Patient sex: M
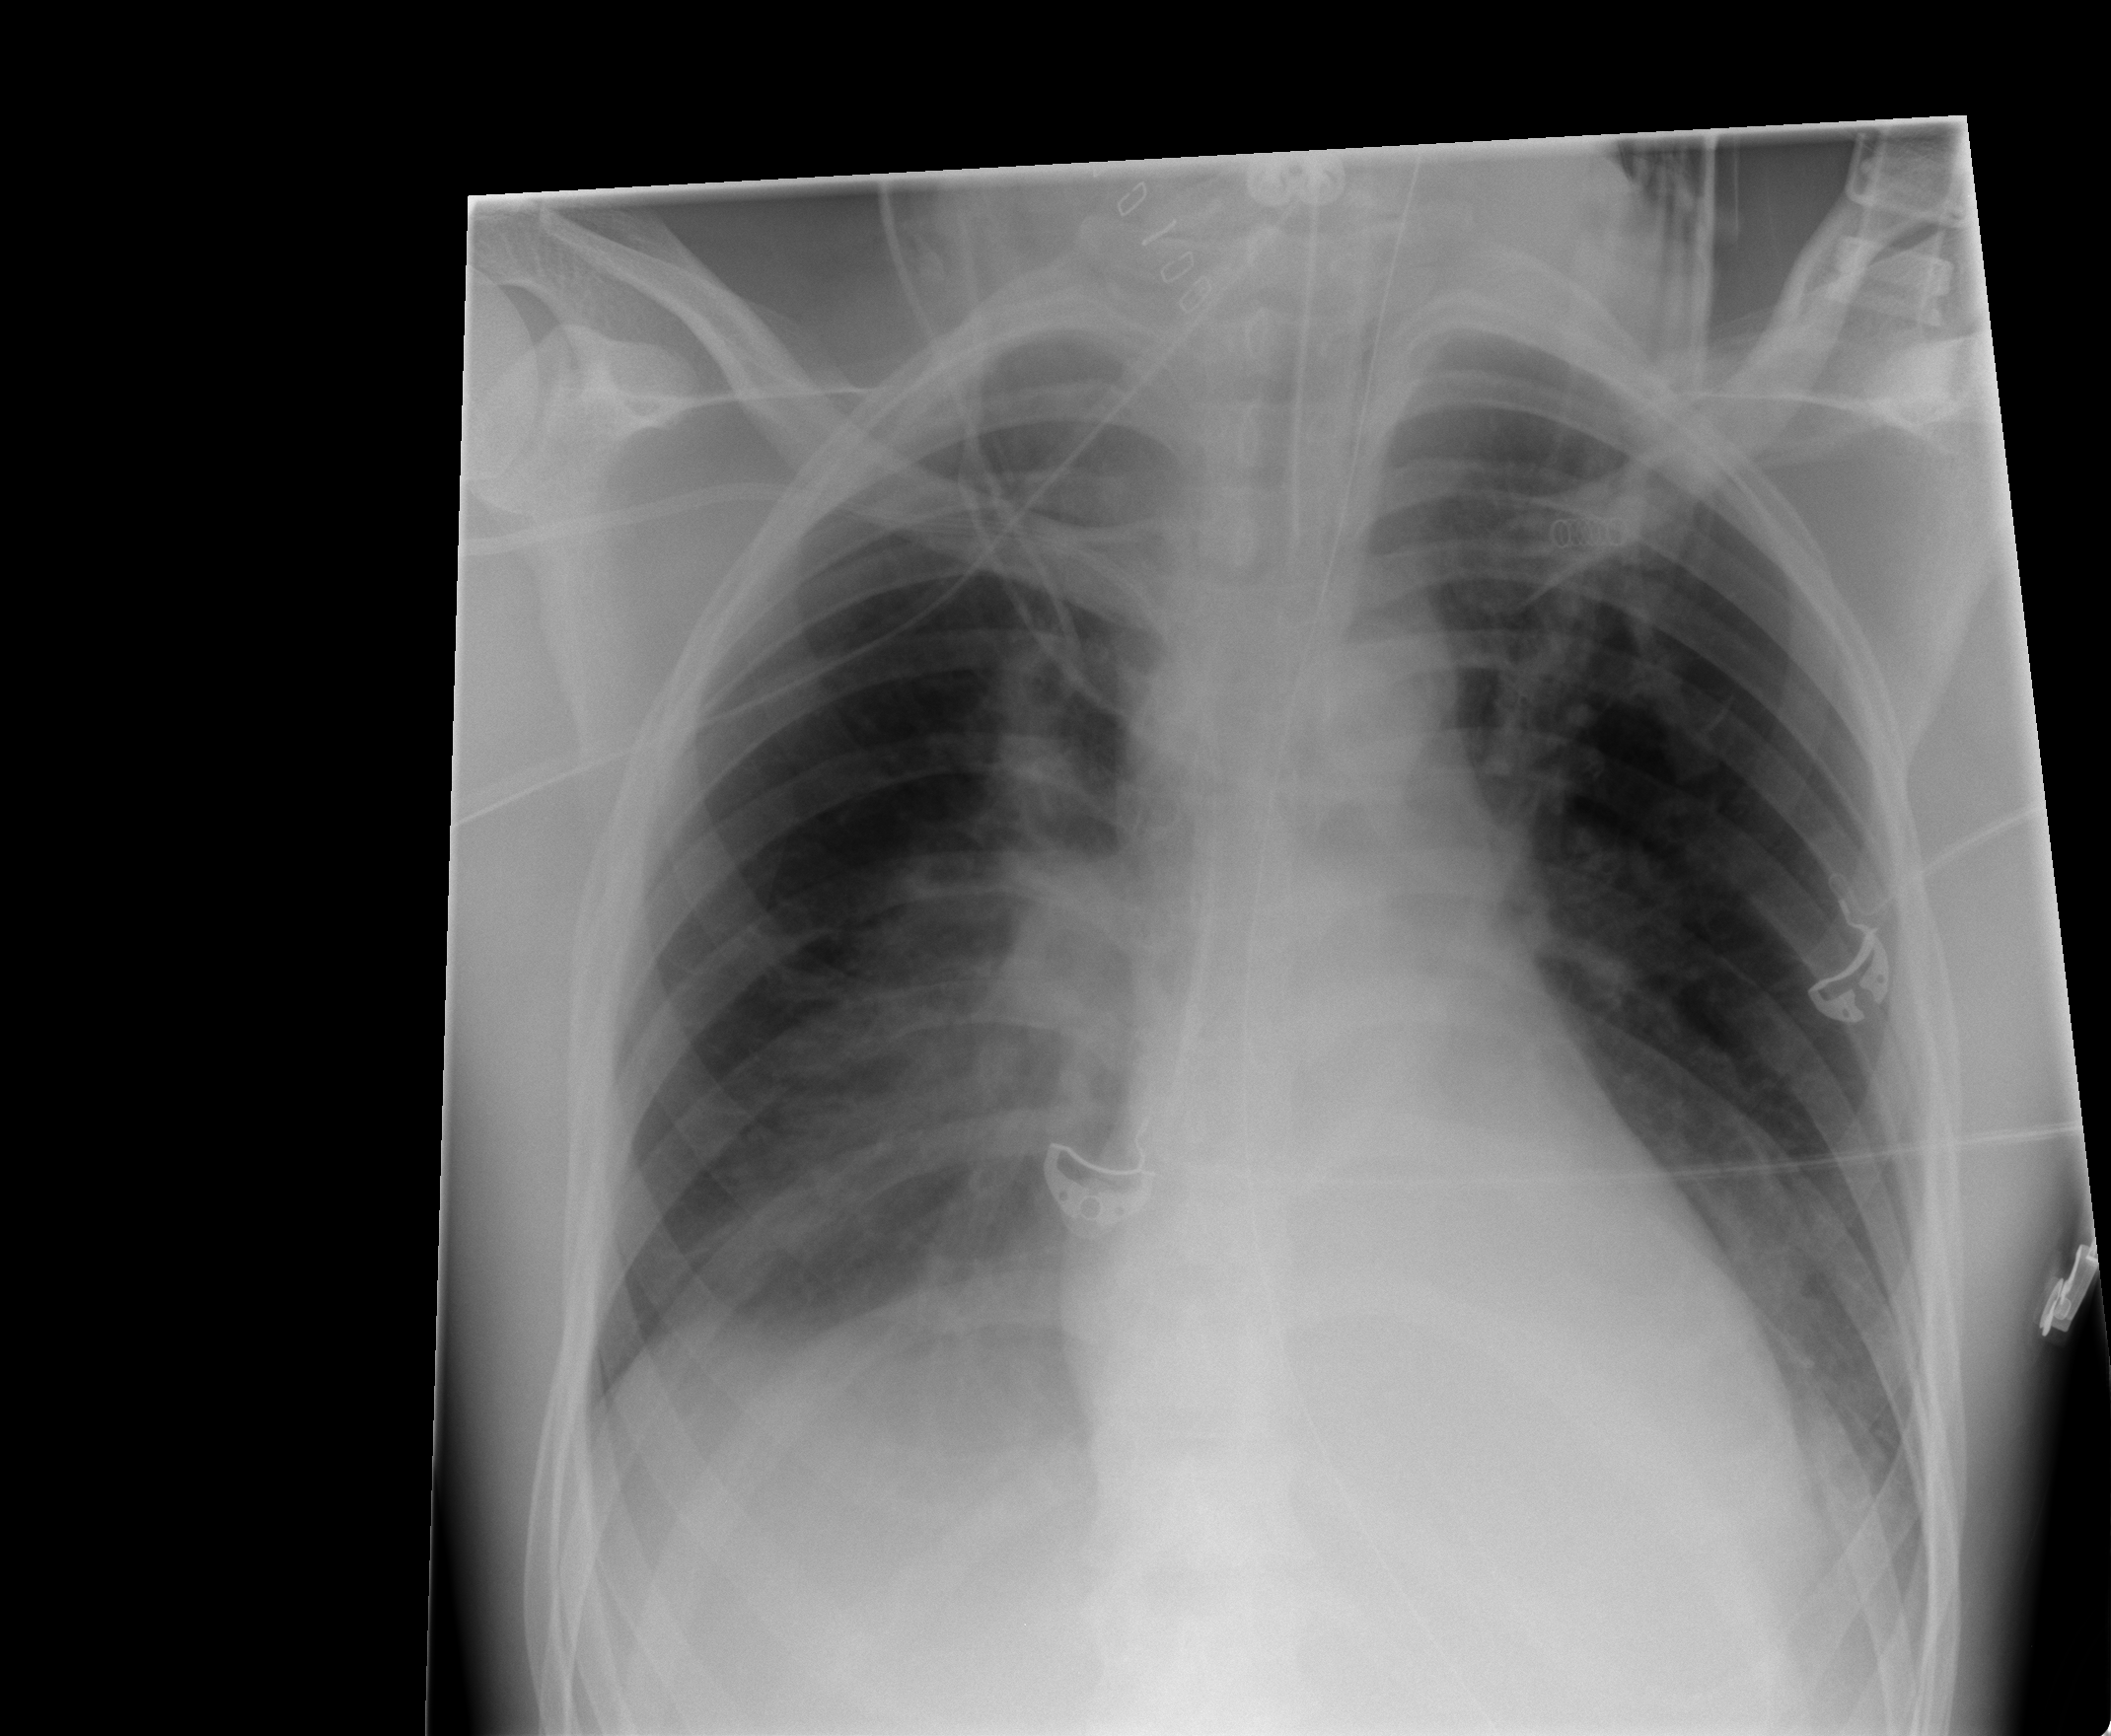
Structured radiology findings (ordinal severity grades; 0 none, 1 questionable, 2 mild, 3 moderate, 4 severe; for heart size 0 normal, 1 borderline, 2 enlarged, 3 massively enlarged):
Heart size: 0
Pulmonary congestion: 0
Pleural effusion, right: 0
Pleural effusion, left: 2
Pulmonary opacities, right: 3
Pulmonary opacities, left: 0
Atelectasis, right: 3
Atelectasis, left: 2